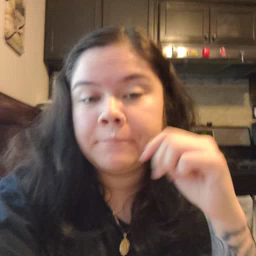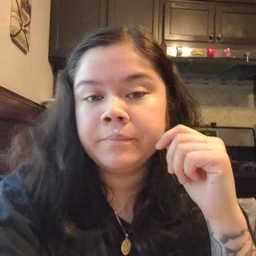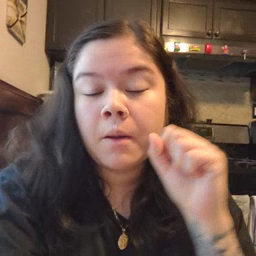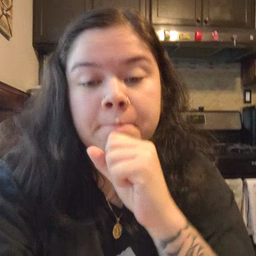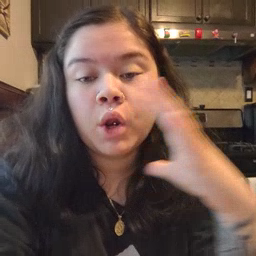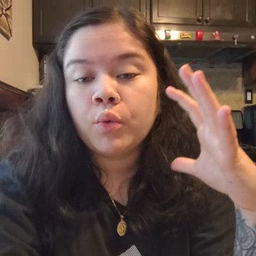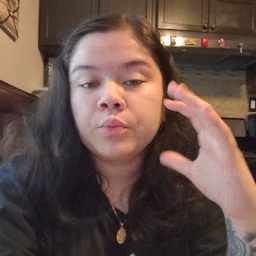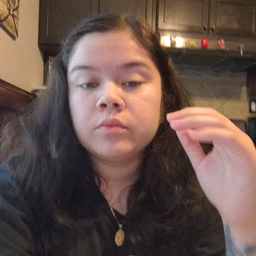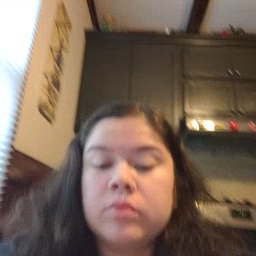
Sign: balloon